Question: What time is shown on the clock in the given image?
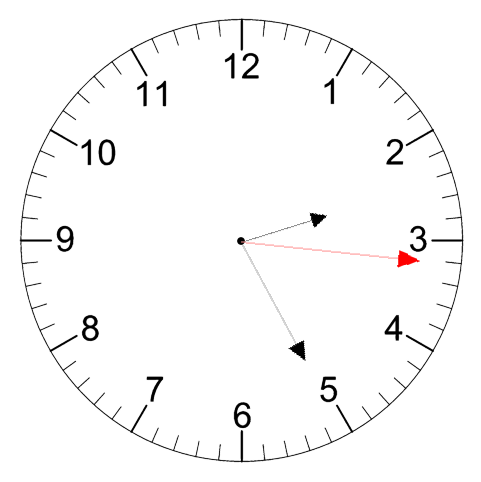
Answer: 02:25:16